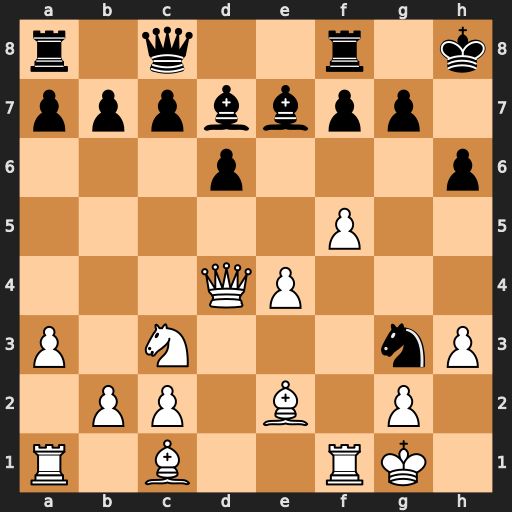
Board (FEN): r1q2r1k/pppbbpp1/3p3p/5P2/3QP3/P1N3nP/1PP1B1P1/R1B2RK1
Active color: w
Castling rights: -
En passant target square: -
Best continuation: f6 Bxf6 Rxf6 Nxe2+ Nxe2